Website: apple-inc
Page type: review-order
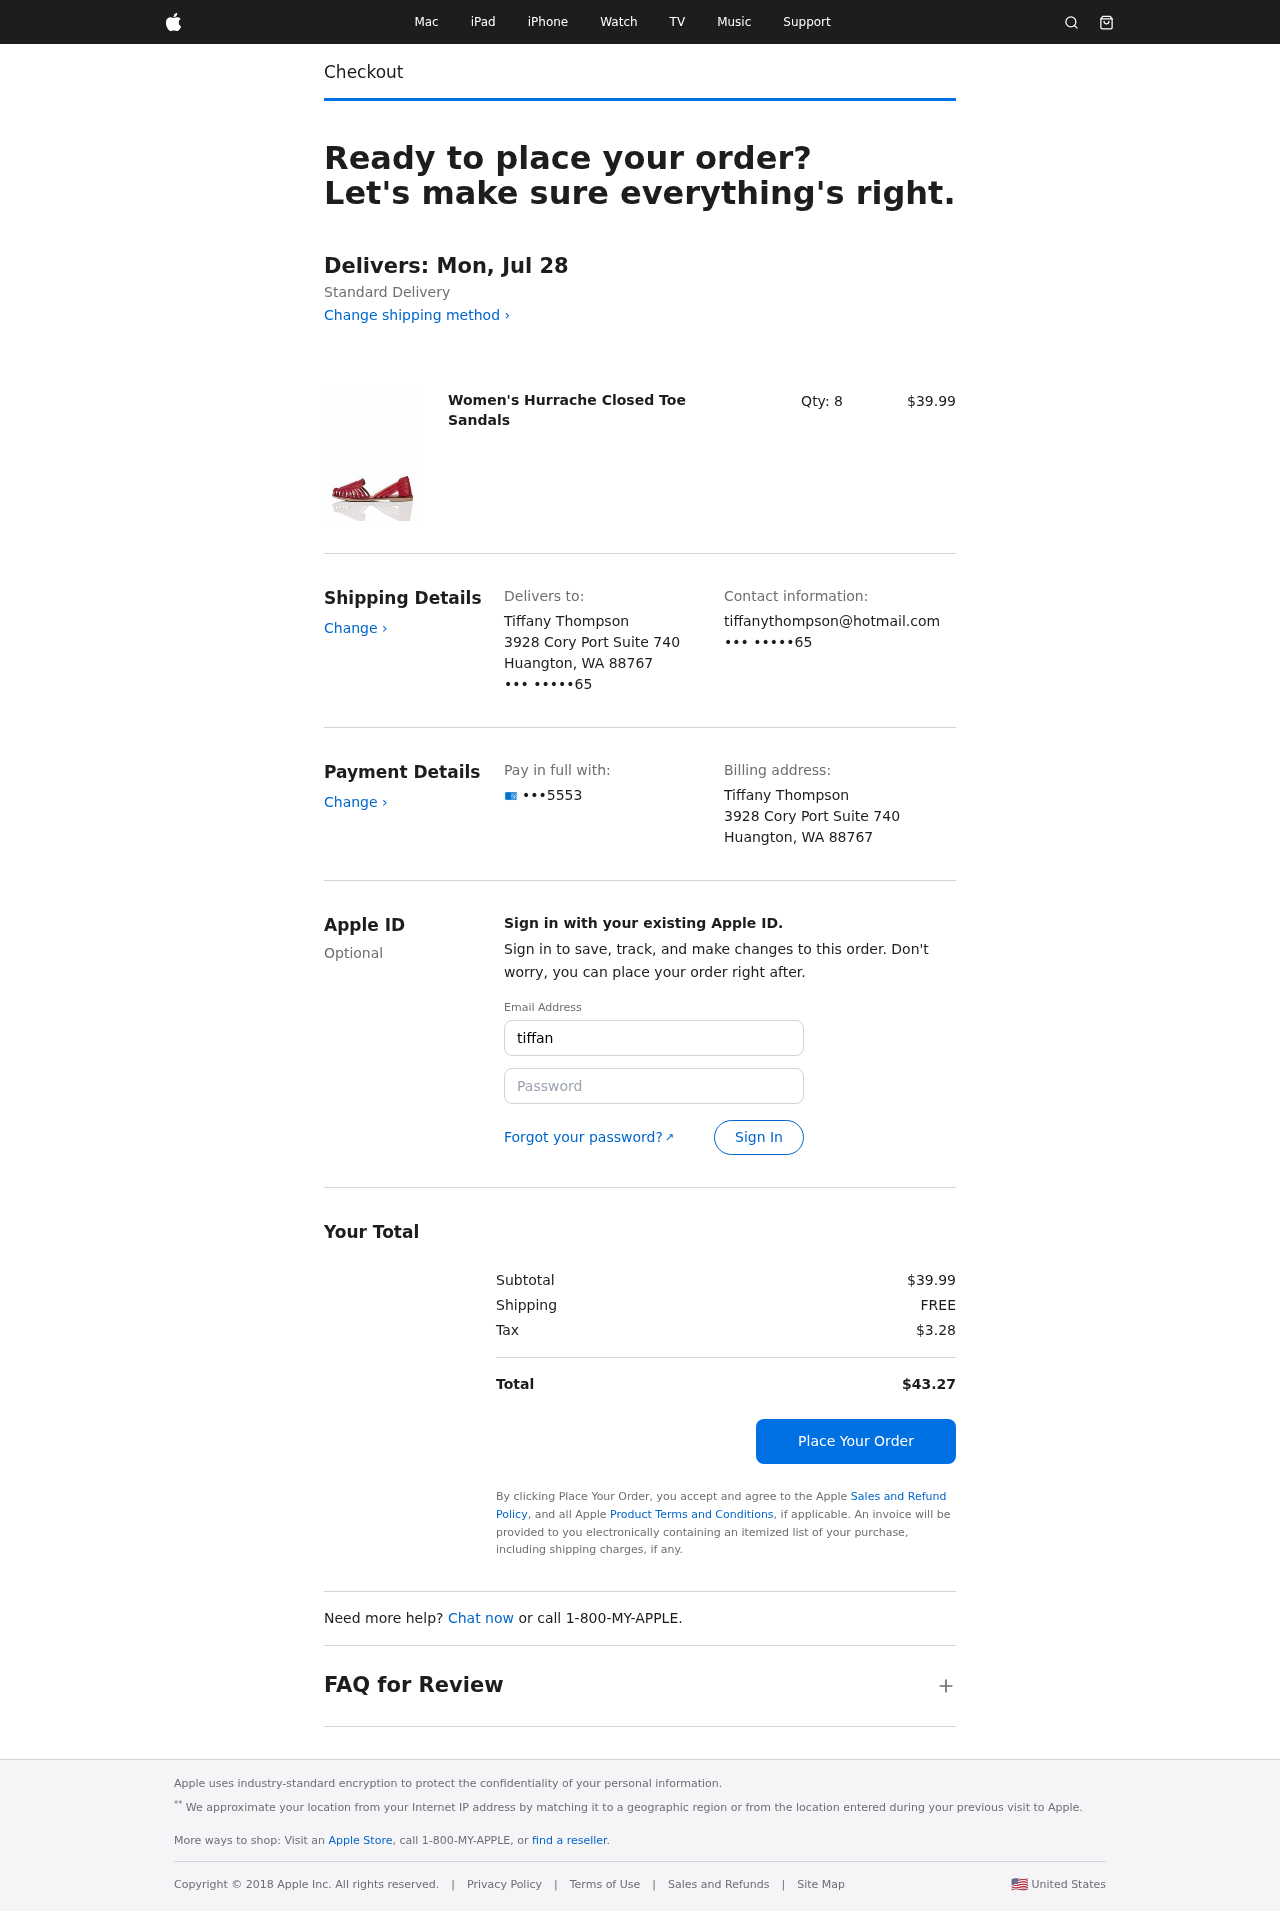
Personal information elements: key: PII_CARD_LAST4
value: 5553
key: PII_CITY_STATE_ZIP
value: Huangton, WA 88767
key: PII_EMAIL3
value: tiffanythompson@hotmail.com
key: PII_FULLNAME
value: Tiffany Thompson
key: PII_PHONE_SUFFIX
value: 65
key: PII_STREET
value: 3928 Cory Port Suite 740
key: PII_EMAIL2
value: tiffanythompson@hotmail.com
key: PII_PHONE_SUFFIX2
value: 65
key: PII_FULLNAME2
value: Tiffany Thompson
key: PII_STREET2
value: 3928 Cory Port Suite 740
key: PII_CITY_STATE_ZIP2
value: Huangton, WA 88767
Product elements: key: PRODUCT1_NAME
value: Women's Hurrache Closed Toe Sandals
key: PRODUCT1_PRICE
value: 39.99
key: PRODUCT1_QUANTITY
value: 8
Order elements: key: ORDER_DELIVERY_DATE
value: Delivers: Mon, Jul 28
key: ORDER_SUBTOTAL
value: $39.99
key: ORDER_SHIPPING_COST
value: FREE
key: ORDER_TAX
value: $3.28
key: ORDER_TOTAL
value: $43.27